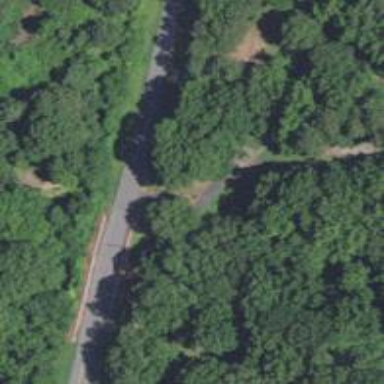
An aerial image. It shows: Asphalt path with excellent trail visibility.